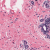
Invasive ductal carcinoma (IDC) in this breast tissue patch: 0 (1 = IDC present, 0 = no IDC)